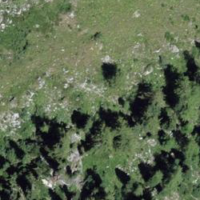
EUNIS habitat code: 44
Species observed at this site:
Nucifraga caryocatactes